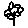
Label: flower